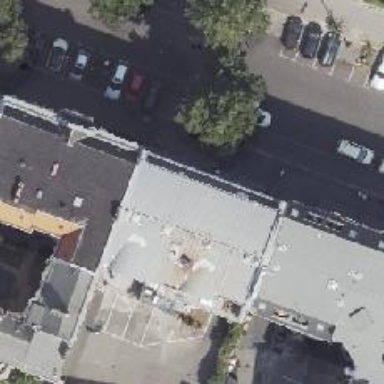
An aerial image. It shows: Beauty shop.